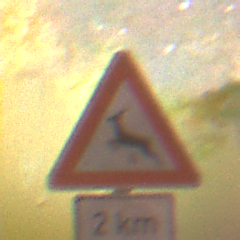
Verkehrszeichen: WildwechselRechts
Zusatzzeichen unten: Entfernungsangaben2
Umgebung: Outdoor, Nature
Tageszeit: Night
Wetter: Clear
Licht: Natural
Jahreszeit: NotSpecified
Kontrast: LowContrast